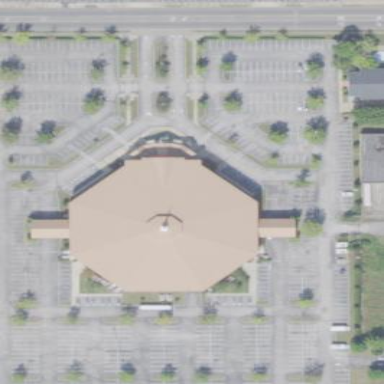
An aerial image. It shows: Building serving as place of worship.